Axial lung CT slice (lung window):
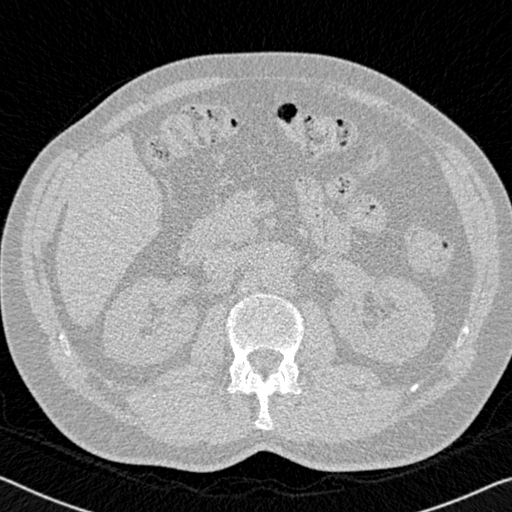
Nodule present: no